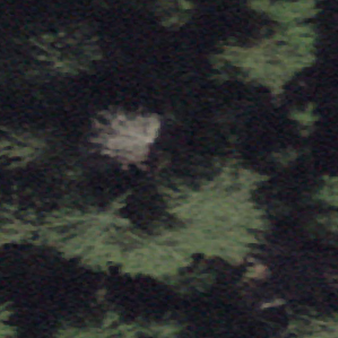
Label: other